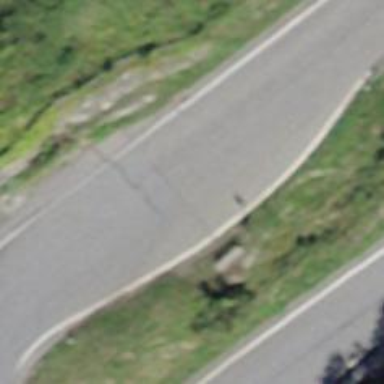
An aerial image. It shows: Passing place on the road.